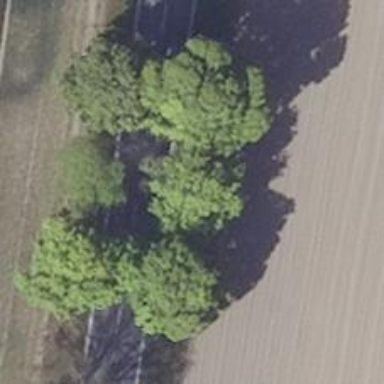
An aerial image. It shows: Deciduous broadleaved tree.